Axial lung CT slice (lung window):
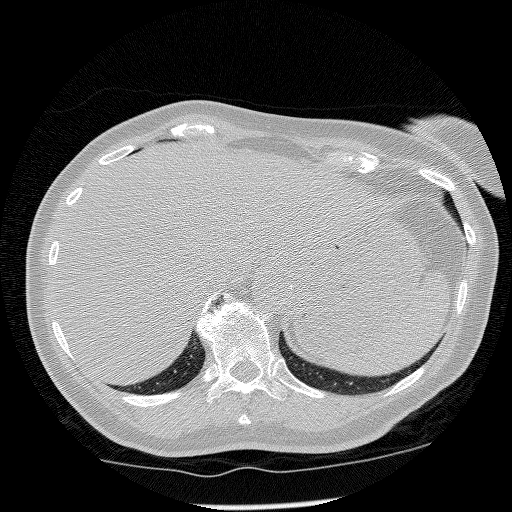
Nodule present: no